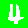
Digit: 4